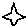
Label: star